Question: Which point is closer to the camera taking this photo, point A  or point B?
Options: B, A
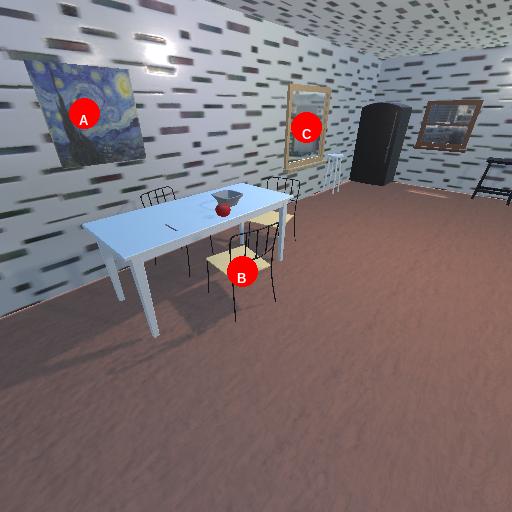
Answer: B